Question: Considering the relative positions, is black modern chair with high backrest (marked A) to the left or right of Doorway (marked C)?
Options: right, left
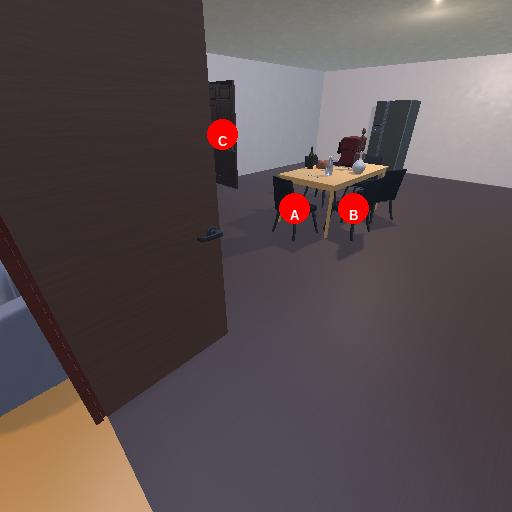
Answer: right